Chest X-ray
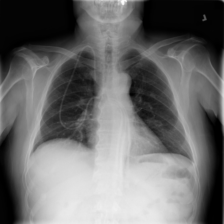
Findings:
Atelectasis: negative
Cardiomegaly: negative
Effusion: negative
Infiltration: negative
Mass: negative
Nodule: negative
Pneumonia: negative
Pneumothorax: negative
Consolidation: negative
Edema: negative
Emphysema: negative
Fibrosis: negative
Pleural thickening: negative
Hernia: negative